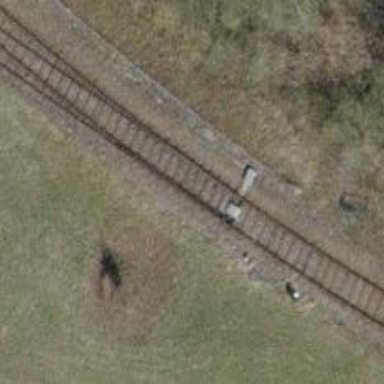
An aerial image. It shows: Railway switch.